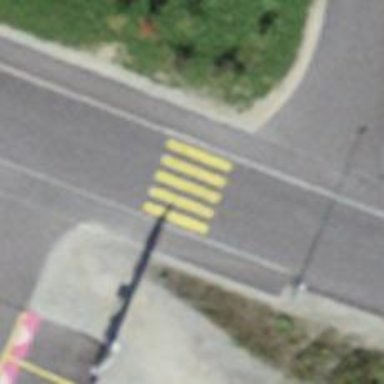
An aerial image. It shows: Marked crossing on the road.